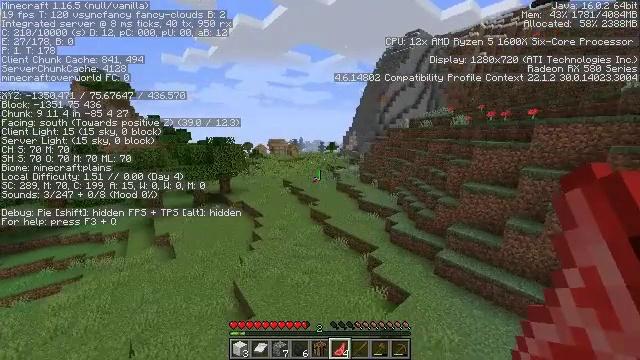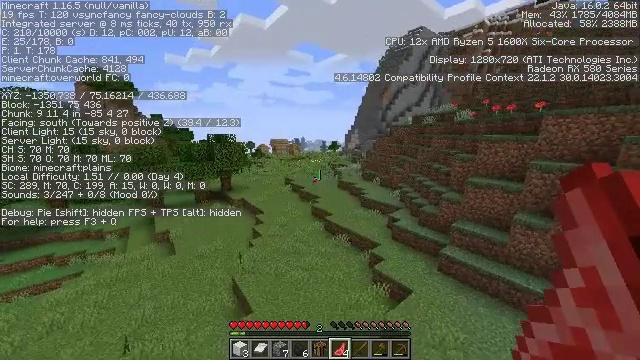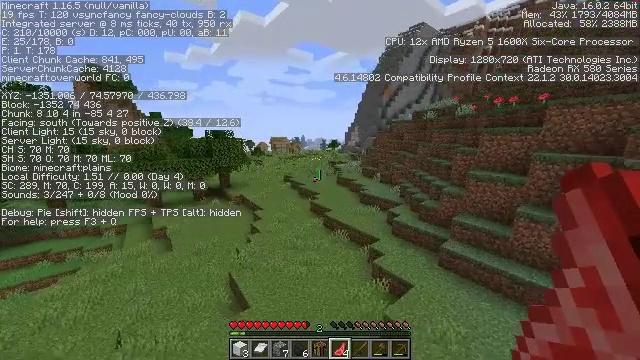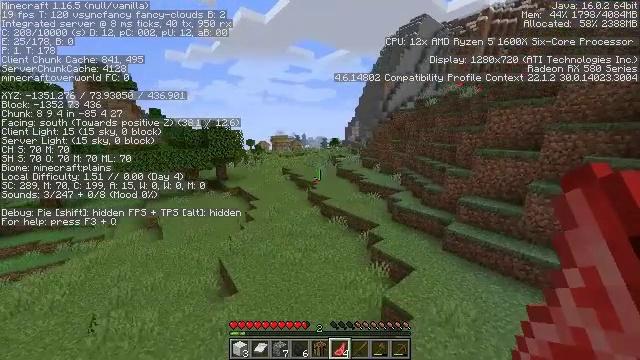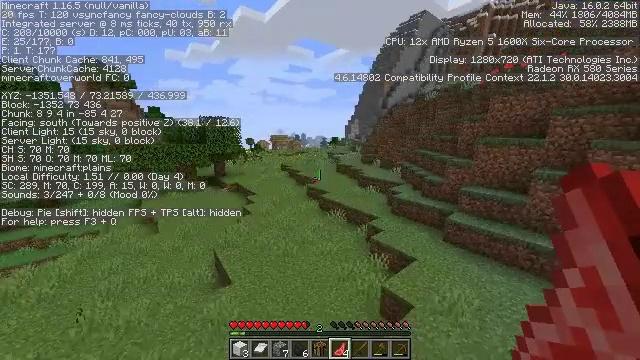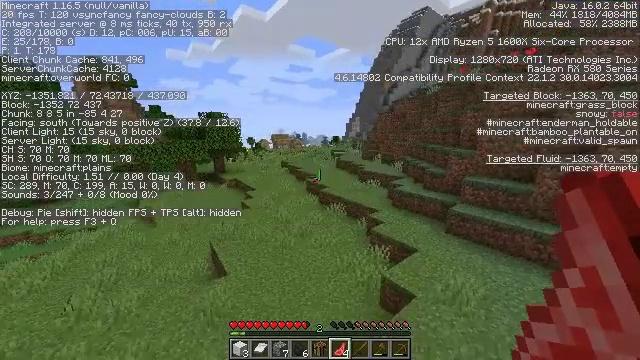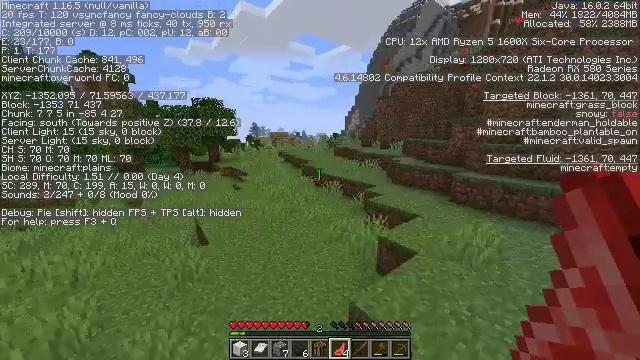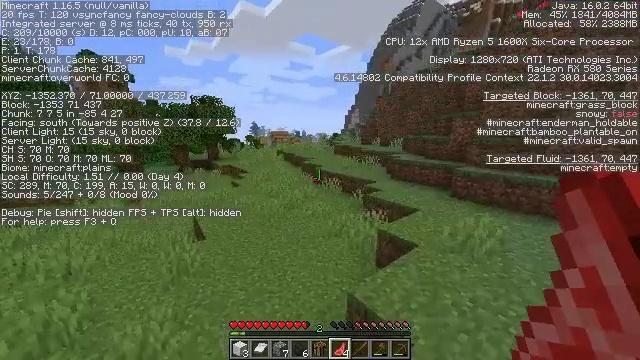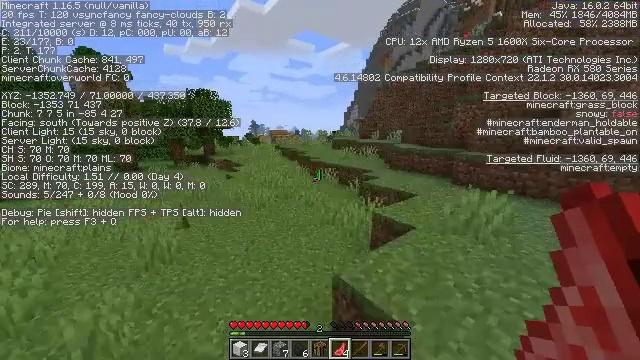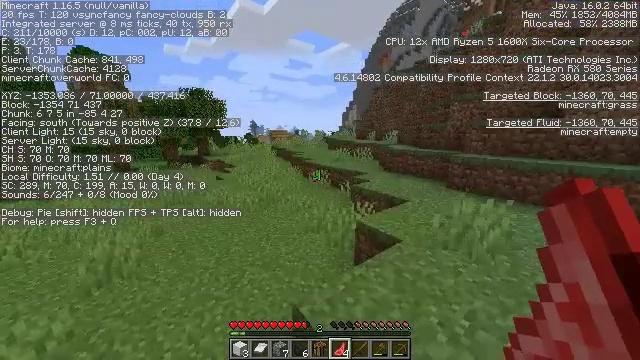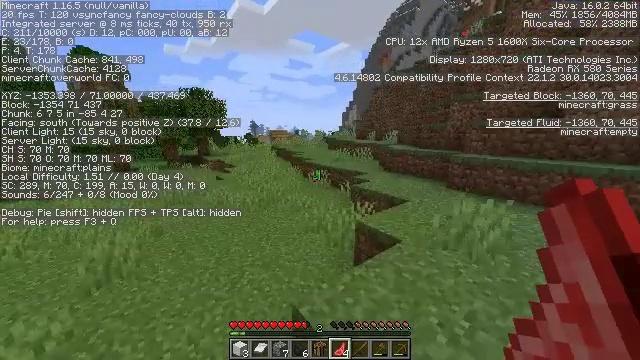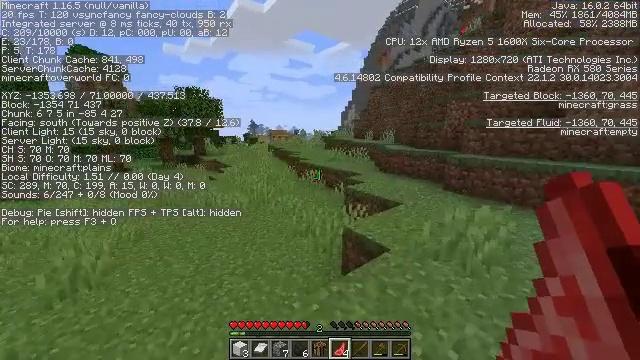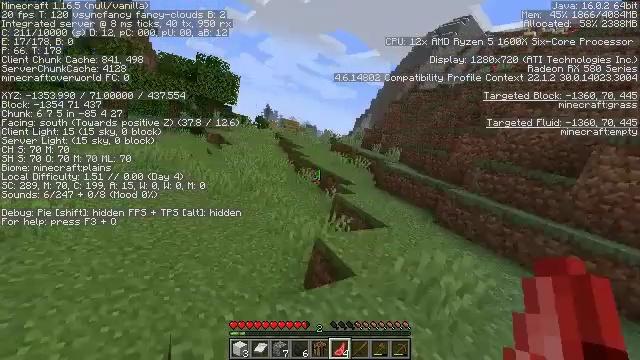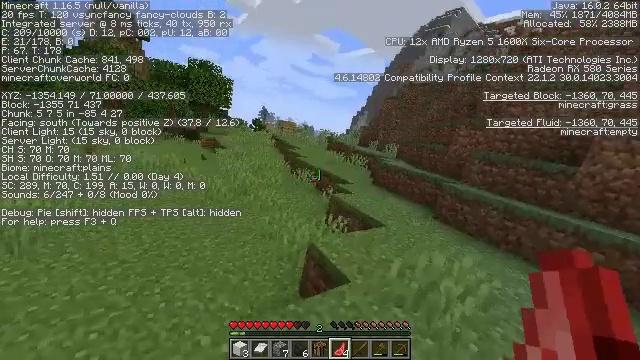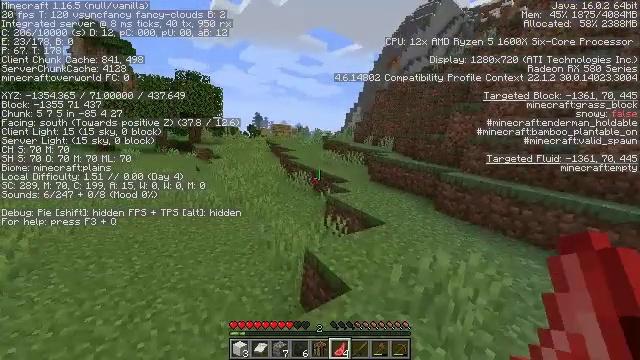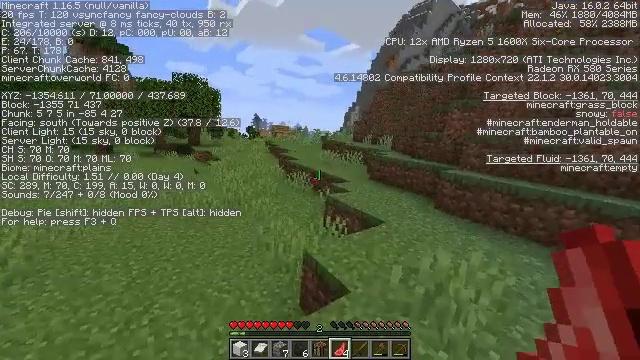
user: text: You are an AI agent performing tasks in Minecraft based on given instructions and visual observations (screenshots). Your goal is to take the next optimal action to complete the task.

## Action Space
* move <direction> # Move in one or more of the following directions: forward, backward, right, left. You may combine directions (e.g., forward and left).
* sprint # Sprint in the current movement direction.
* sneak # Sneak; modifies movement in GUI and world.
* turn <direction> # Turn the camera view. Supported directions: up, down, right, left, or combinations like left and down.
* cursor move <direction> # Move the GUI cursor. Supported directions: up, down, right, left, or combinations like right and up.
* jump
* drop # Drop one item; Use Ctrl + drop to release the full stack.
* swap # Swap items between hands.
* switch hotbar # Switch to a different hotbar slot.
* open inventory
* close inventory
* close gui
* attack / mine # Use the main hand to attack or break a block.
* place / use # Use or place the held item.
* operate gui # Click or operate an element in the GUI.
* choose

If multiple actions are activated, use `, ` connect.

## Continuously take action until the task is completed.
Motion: motion action
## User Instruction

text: Collect the oak trapdoor for re-use.
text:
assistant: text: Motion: move forward and move right
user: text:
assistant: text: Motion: move forward and move right
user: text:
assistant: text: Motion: move forward and move right
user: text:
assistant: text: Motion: move forward and move right
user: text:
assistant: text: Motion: move forward and move right
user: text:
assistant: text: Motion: move forward and move right
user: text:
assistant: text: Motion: move forward and move right
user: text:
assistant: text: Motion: move forward and move right
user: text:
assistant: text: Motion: move forward and move right
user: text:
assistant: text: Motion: move forward and move right
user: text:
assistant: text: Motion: move forward and move right
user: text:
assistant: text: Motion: move forward and move right
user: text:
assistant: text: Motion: move forward and move right
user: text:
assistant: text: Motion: move forward and move right
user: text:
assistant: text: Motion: move forward and move right
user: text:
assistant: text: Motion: move forward and move right, sprint
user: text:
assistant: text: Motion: move forward, sprint
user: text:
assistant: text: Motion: move forward, sprint
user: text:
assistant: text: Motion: move forward, sprint
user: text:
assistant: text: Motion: move forward, jump
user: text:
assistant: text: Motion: move forward, jump
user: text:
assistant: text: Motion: move forward, jump
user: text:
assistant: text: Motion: move forward, jump
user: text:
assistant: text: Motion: move forward, jump
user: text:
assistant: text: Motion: move forward, jump
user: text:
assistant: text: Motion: move forward, jump
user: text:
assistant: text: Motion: move forward, jump
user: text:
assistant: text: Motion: move forward and move right, jump
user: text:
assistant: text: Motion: move forward and move right, jump
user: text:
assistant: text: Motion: move forward and move right, jump